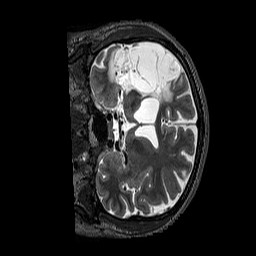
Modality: T2w
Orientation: coronal
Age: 49
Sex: male
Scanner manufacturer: siemens
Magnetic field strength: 3 T
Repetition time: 3.2 s
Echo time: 0.567 s